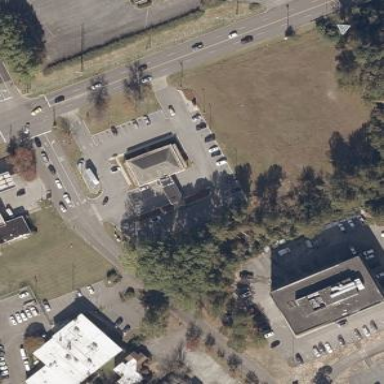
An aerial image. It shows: Parking area.